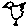
Label: bird